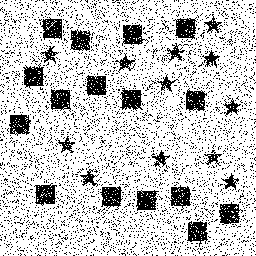
Squares: 16
Triangles: 0
Stars: 12
Total shapes: 28